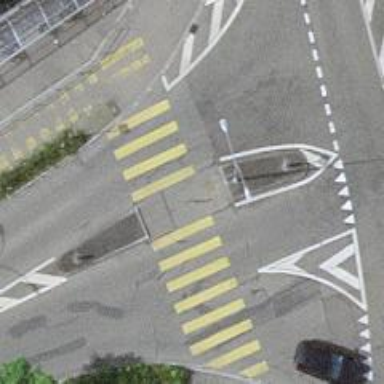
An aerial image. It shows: Kerb serving as barrier.